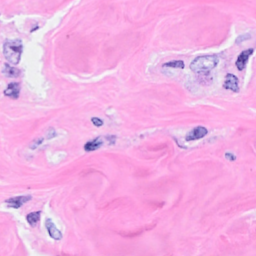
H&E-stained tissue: Breast